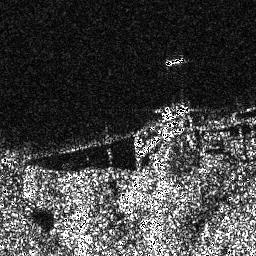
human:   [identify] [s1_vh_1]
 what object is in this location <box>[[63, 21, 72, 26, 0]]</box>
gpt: <ref>1 small ship at the top</ref>